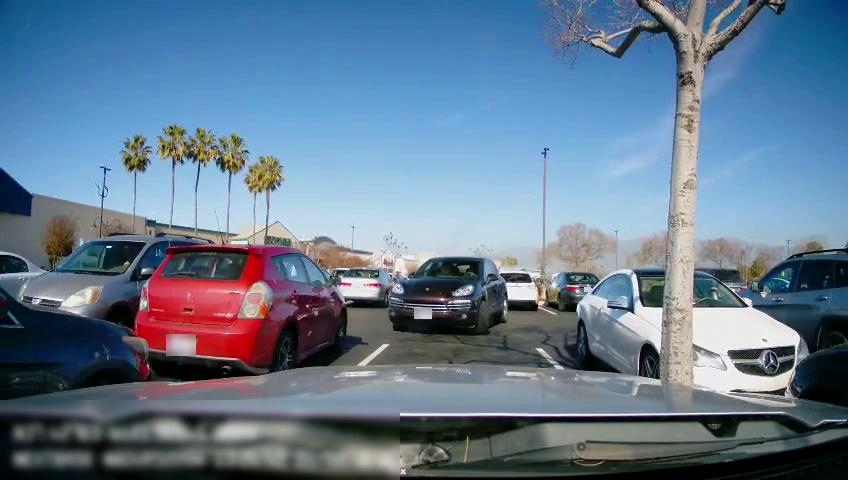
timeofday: Day
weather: Sunny
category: Drivable Space
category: Vehicles | Car
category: Vehicles | Car
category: Vehicles | SUV
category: Vehicles | SUV
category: Vehicles | Car
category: Vehicles | SUV
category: Vehicles | Car
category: Vehicles | Car
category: Vehicles | Car
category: Vehicles | SUV
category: Vehicles | Car
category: Vehicles | SUV
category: Vehicles | SUV
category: Vehicles | Car
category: Vehicles | Car